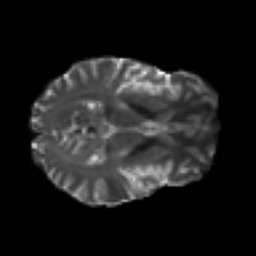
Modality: T2w
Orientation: axial
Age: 25
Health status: ill
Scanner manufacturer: philips
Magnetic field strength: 3 T
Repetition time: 9 s
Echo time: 0.127 s